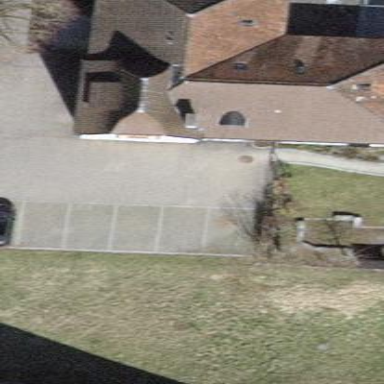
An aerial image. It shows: School building with tile roof.